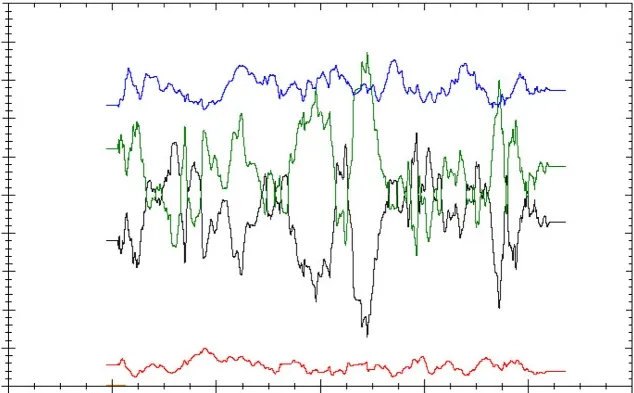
The result of the UPDtool in parent-child triols in this case of upd(14)pat using single-nucleotide polymorphism (SNP) microarray.
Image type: electrography (ekg)